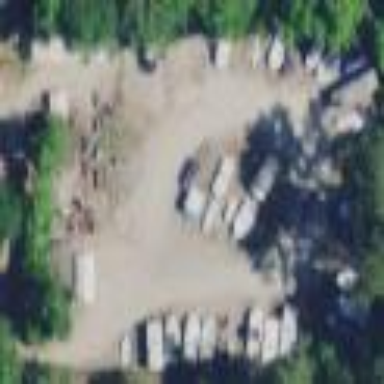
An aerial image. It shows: Boat storage area.